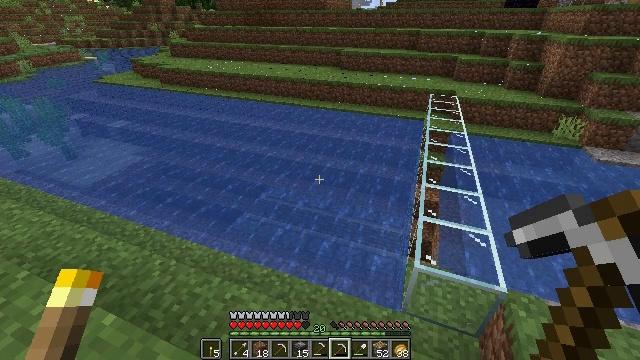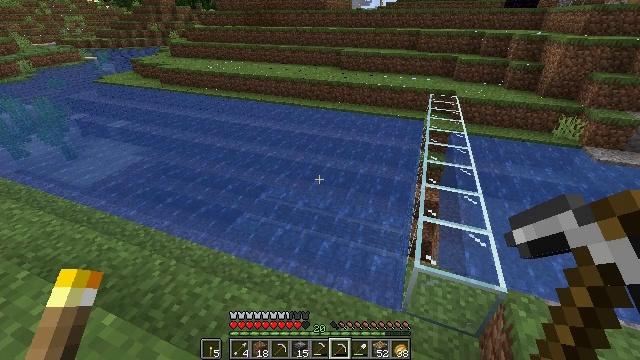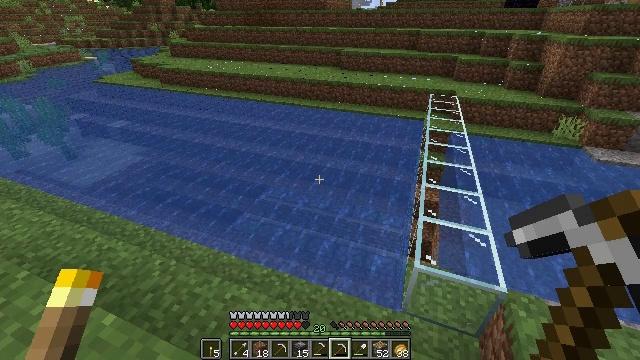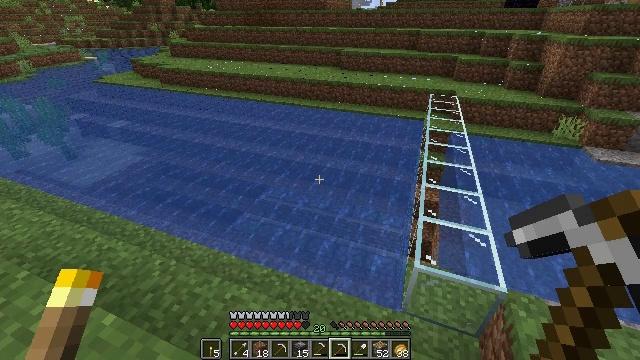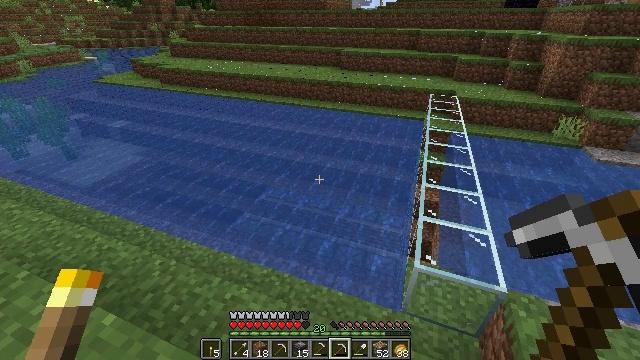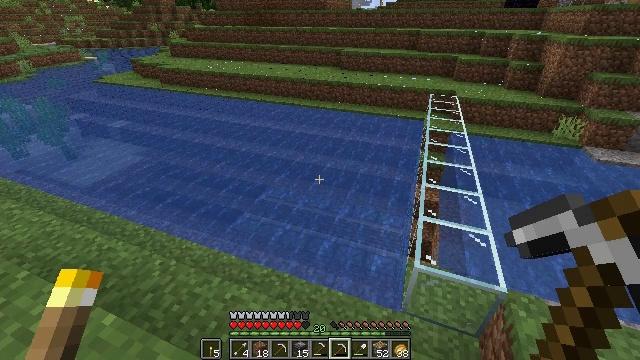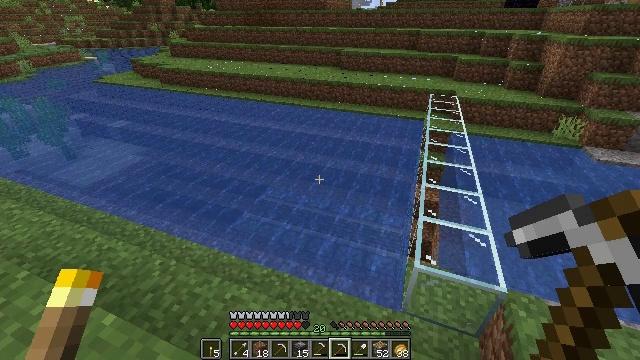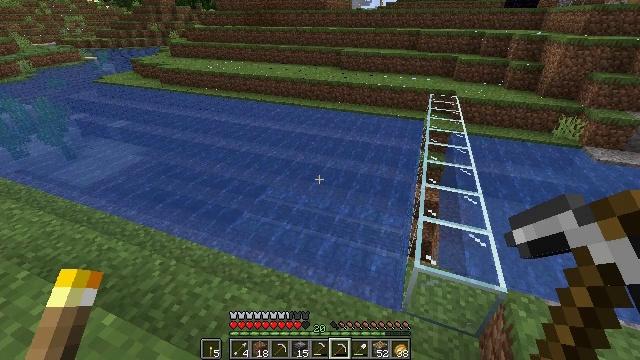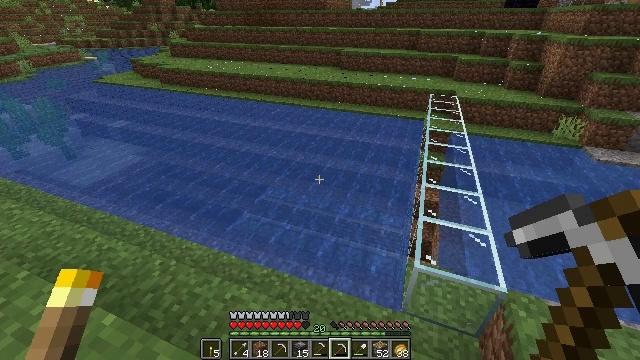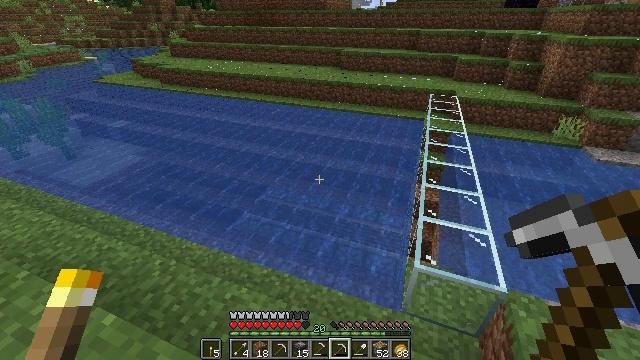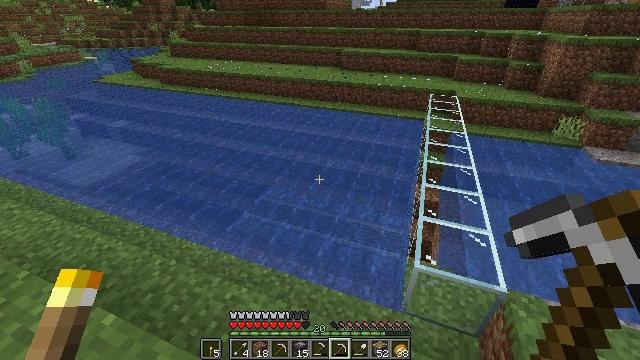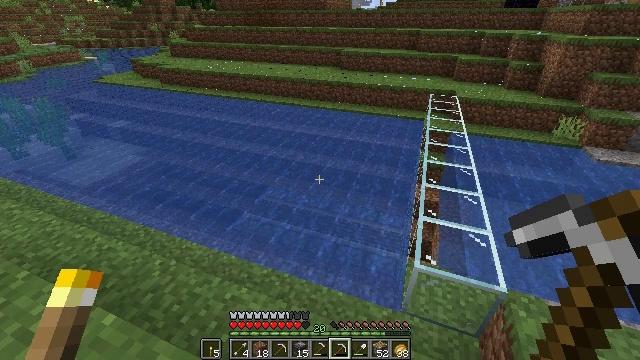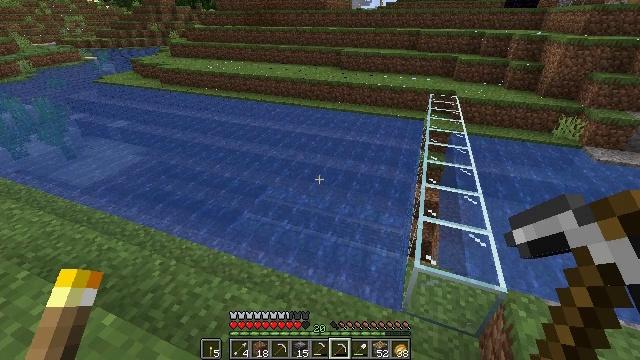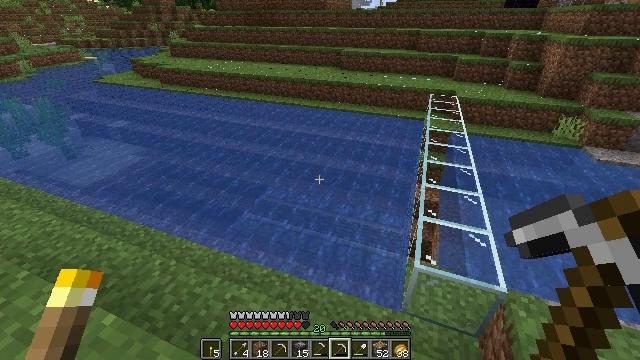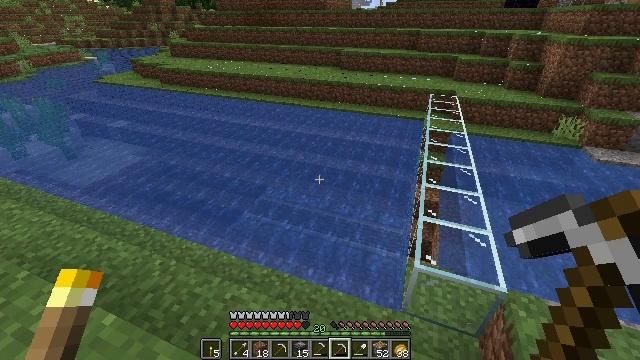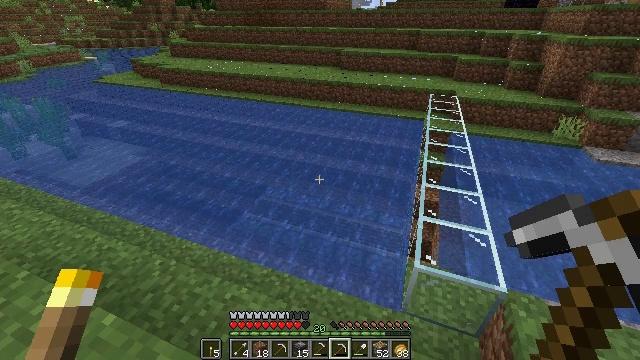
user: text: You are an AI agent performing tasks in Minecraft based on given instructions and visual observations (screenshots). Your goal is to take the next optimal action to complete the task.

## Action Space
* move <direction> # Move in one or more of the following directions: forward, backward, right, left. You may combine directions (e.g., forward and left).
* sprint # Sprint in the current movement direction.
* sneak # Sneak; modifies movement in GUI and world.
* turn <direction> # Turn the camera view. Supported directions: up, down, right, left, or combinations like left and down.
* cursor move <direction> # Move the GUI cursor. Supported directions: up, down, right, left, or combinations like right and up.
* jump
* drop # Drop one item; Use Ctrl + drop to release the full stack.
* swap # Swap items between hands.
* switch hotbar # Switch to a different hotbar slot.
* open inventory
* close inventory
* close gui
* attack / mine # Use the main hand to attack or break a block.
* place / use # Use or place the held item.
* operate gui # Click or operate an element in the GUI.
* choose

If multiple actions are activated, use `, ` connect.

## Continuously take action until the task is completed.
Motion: motion action
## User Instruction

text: Break the piston to gather it.
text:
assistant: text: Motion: no_op
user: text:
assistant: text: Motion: no_op
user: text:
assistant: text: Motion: no_op
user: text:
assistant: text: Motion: no_op
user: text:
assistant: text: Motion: no_op
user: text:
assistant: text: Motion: no_op
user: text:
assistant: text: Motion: no_op
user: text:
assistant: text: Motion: no_op
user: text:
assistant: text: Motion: no_op
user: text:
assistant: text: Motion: no_op
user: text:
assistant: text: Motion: no_op
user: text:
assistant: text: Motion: no_op
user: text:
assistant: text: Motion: no_op
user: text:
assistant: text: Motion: no_op
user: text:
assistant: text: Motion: no_op
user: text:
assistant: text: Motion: no_op
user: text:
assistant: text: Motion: no_op
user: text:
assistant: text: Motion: no_op
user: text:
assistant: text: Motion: no_op
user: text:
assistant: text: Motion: no_op
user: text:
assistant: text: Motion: no_op
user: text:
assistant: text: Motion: no_op
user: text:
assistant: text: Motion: no_op
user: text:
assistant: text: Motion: no_op
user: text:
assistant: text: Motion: no_op
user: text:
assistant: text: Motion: no_op
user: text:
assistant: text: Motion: turn left
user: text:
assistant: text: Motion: no_op
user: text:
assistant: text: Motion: no_op
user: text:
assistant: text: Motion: no_op